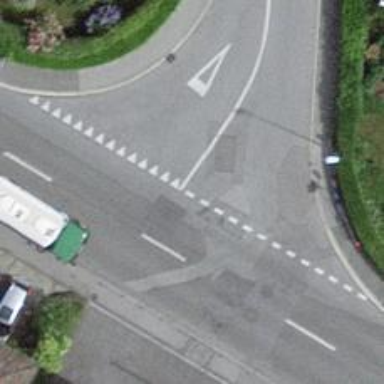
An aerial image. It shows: Road with "give way" sign.